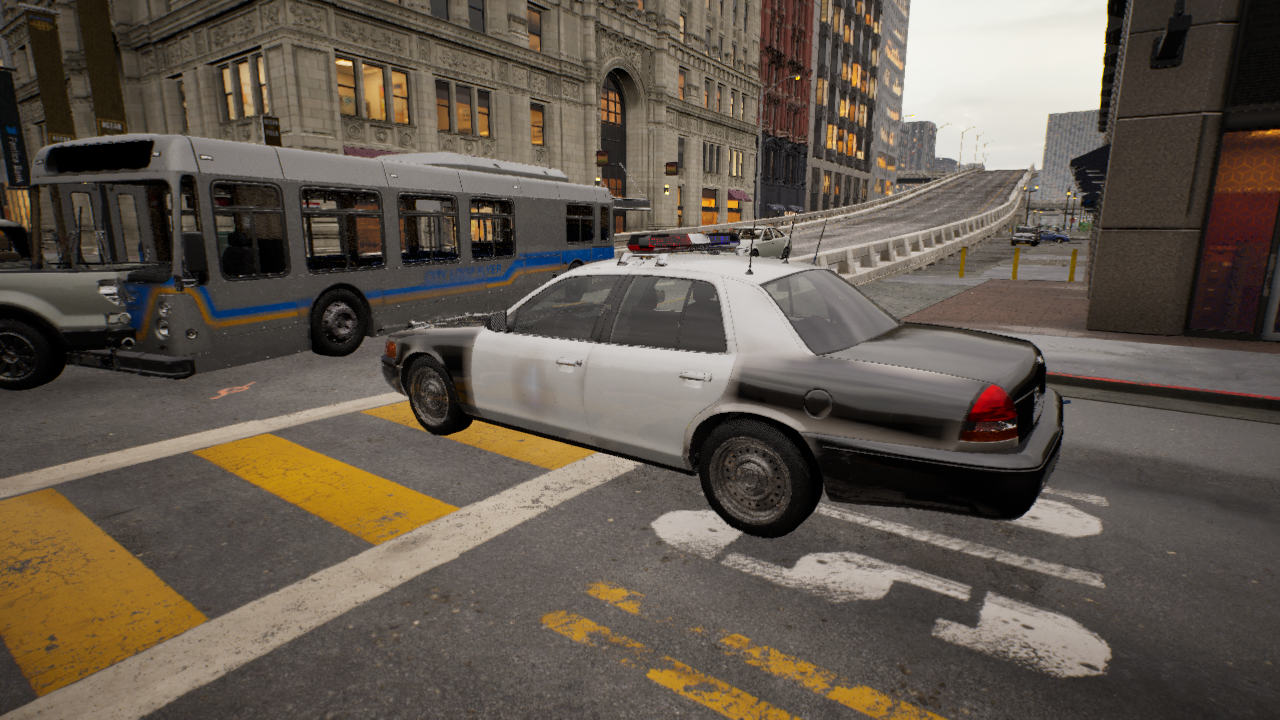
Venue: residential
Lighting: golden hour
Vehicle rig: sedan